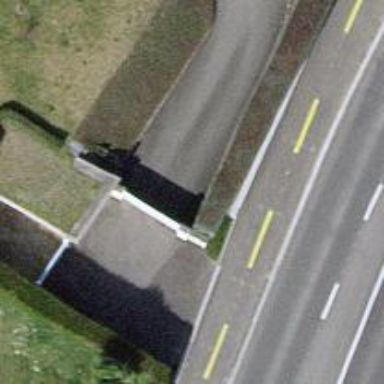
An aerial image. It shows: Gate.